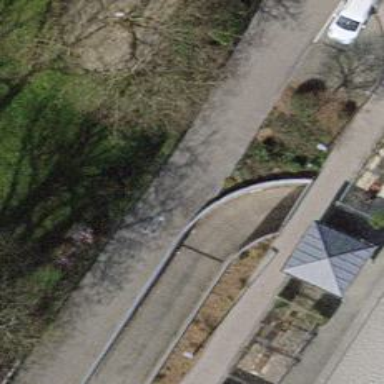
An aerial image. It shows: Rising bollard barrier.